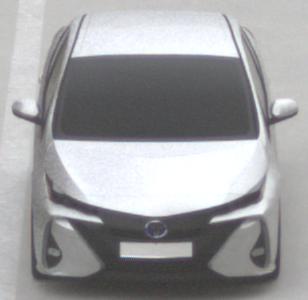
Make: Toyota
Model: Prius 1.8 Plug-In Hybrid
Detailed model: Prius (XW5) Plug-In
Model produced from: 2019/07
Model produced until: 2020/07
Doors: 5
Color: white
Road condition: dry road
Daytime: midday
Contrast: low contrast